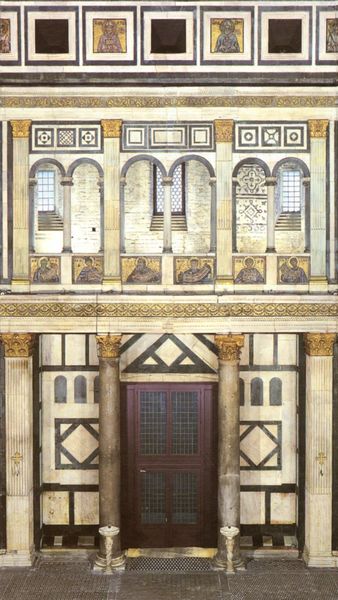
Titel: Baptisterium (Florenz)
Standort: Florenz, Baptisterium (EU - I - Toskana)
Schlagwörter: weiß, gelb, menschen, braun, fenster, glas, säule, säulen, tür, haus, architektur, gold, renaissance, bogen, fassade, pflaster, giebel, weis, eingang, vergoldet, arkaden, verziert, portal, romanik, heilig, korinthisch, tympanon, baptisterium, jonisch, inkrustationen, heiligen, san miniato, säulren